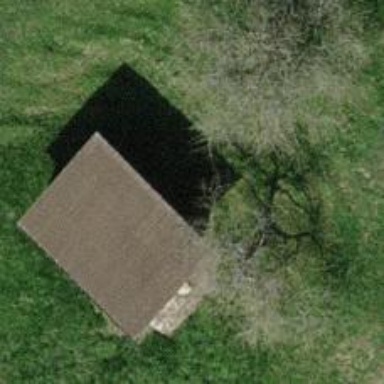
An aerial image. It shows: Farm building.